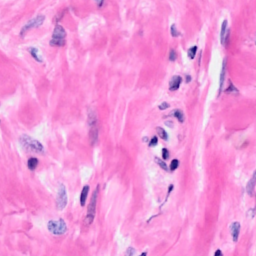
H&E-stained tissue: Breast